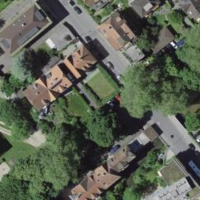
EUNIS habitat code: 54
Species observed at this site:
Aesculus hippocastanum